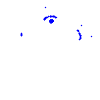
Particle: electron